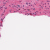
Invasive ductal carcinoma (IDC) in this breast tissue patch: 0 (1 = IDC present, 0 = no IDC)